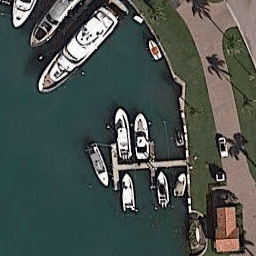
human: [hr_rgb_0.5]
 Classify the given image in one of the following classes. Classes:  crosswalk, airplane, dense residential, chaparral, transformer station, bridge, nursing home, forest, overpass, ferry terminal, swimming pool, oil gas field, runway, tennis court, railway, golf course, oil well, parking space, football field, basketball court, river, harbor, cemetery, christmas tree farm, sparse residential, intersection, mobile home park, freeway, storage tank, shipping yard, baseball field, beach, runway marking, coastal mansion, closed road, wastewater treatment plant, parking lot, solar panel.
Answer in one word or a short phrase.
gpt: harbor